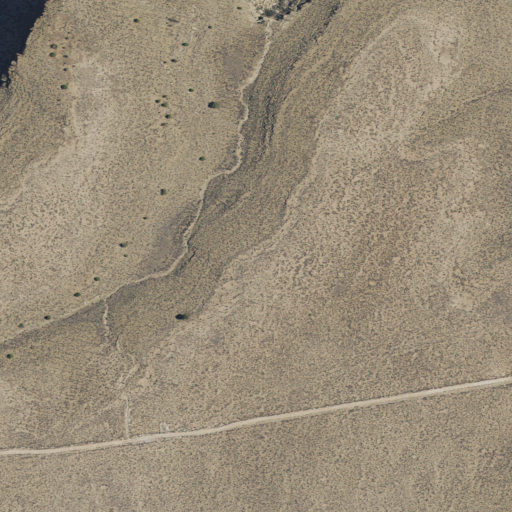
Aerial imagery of bench in Utah named Horse Bench containing shrub and open development